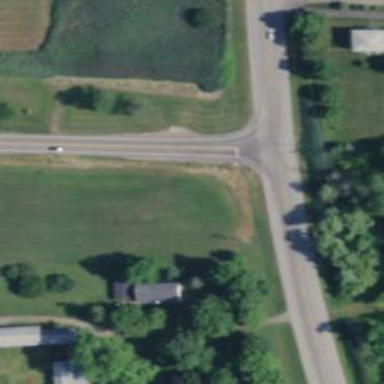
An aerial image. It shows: Road with stop sign.